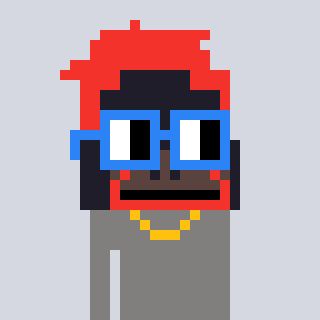
a pixel art character with square blue glasses, a orangutan-shaped head and a bluegrey-colored body on a cool background